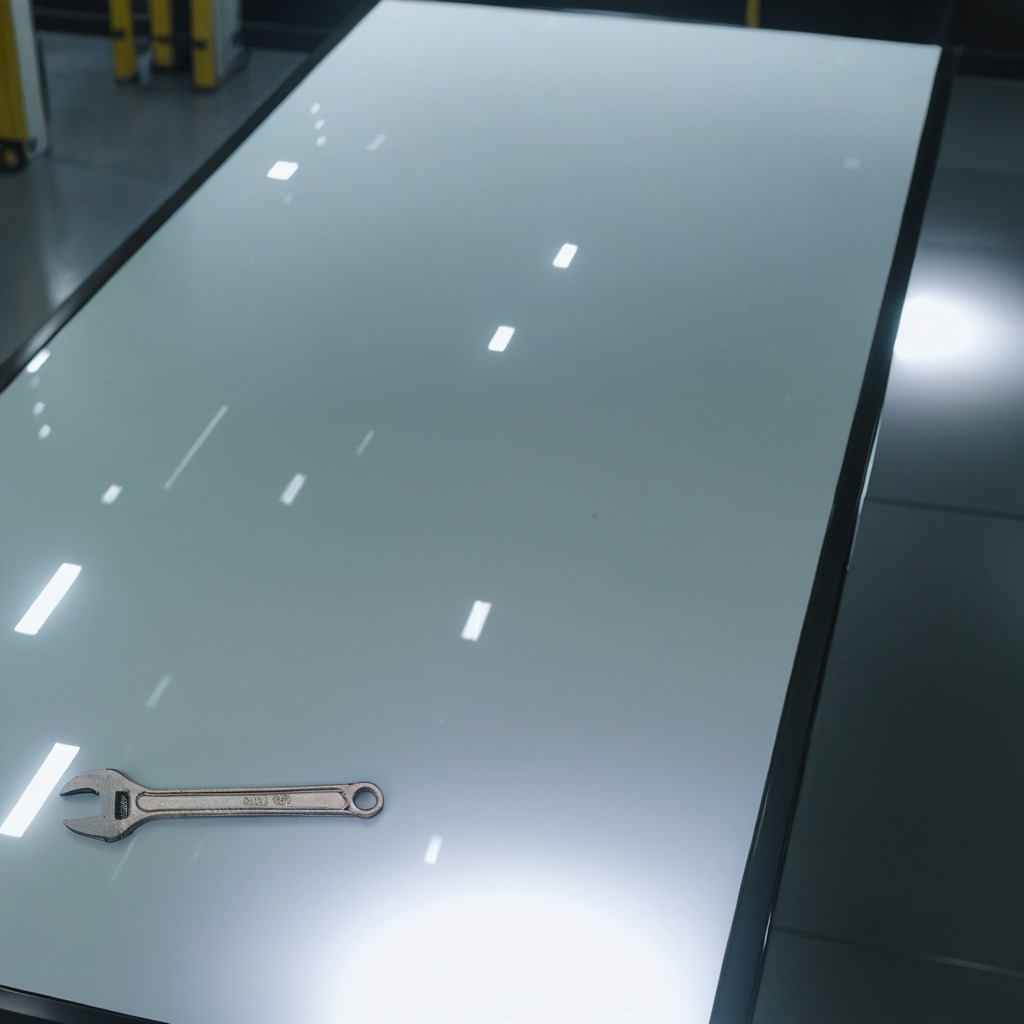
An wrench lies on the high-gloss table in a ship maintenance bay.